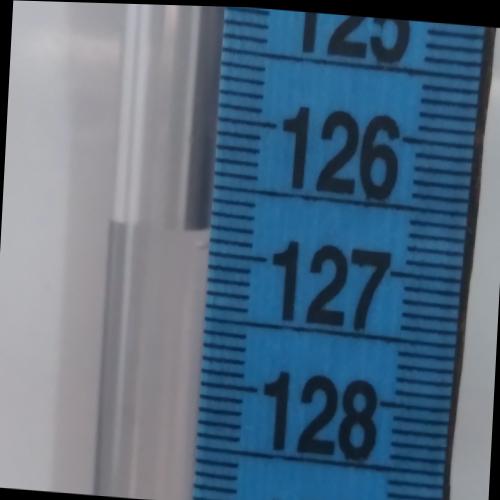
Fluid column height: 126.8 cm